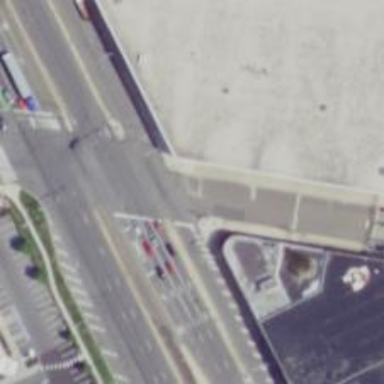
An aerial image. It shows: Marked crossing on the road.